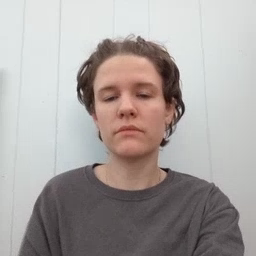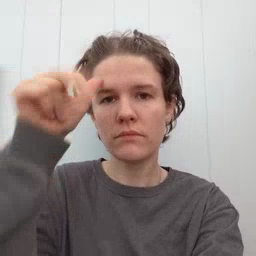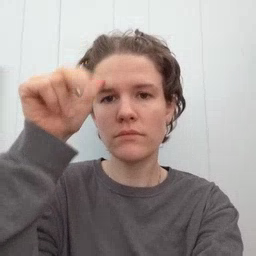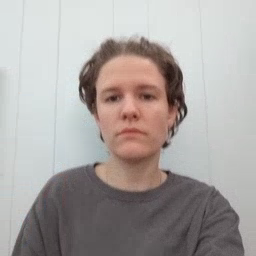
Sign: horse